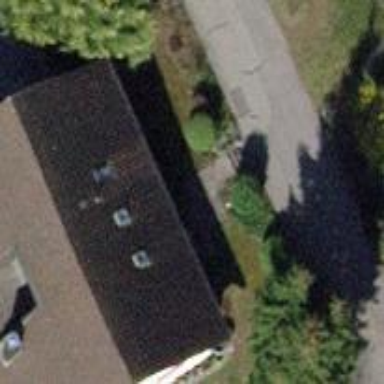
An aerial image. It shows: Detached building with gabled roof.